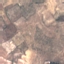
Land use / land cover: PermanentCrop